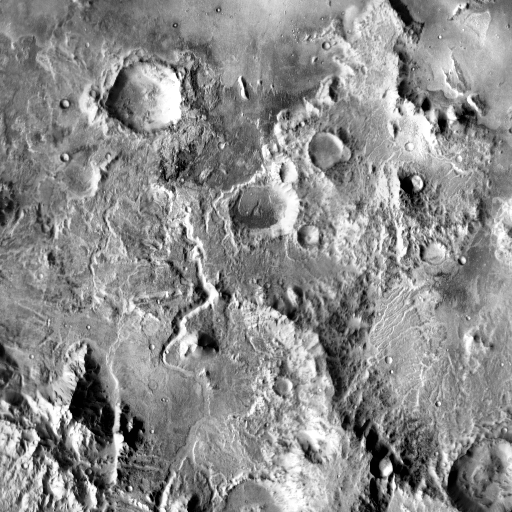
Crater classes present: Background, Other, Layered, Buried